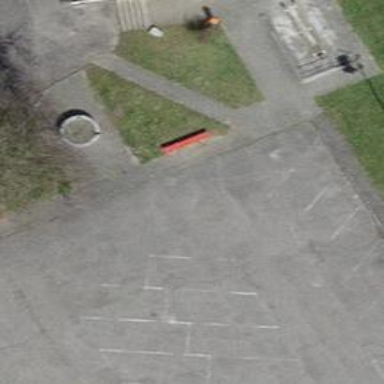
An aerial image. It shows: Red bench.